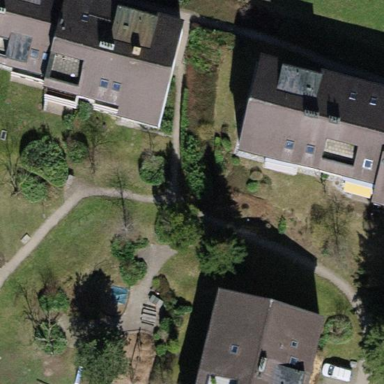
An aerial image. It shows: Residential building.